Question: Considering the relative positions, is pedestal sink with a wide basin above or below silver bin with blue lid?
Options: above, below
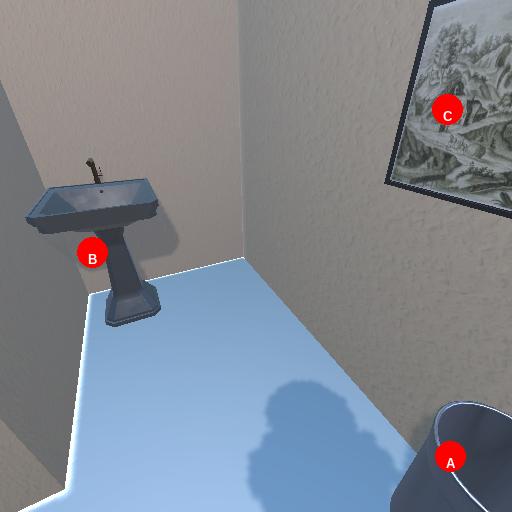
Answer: above